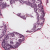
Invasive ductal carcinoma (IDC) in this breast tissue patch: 0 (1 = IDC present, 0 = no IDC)